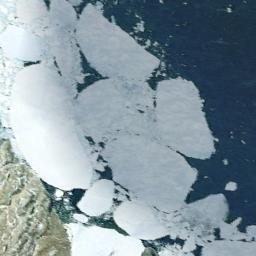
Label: sea_ice